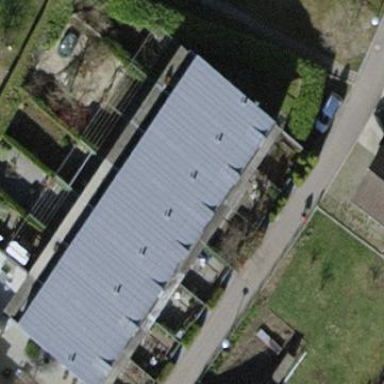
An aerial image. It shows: Terrace building.